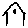
Label: house